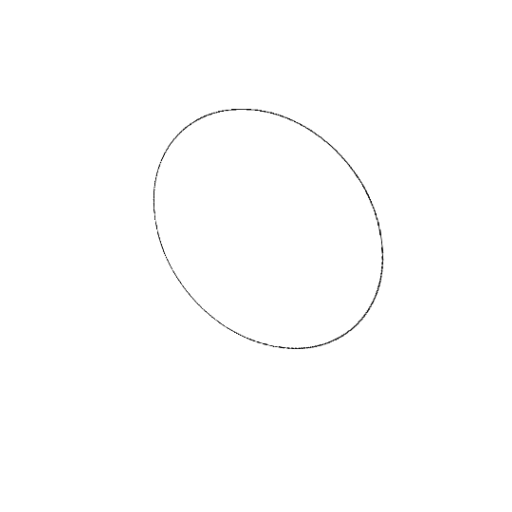
Crossing number: 0